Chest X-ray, PA view. Patient: 37 years old, sex M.
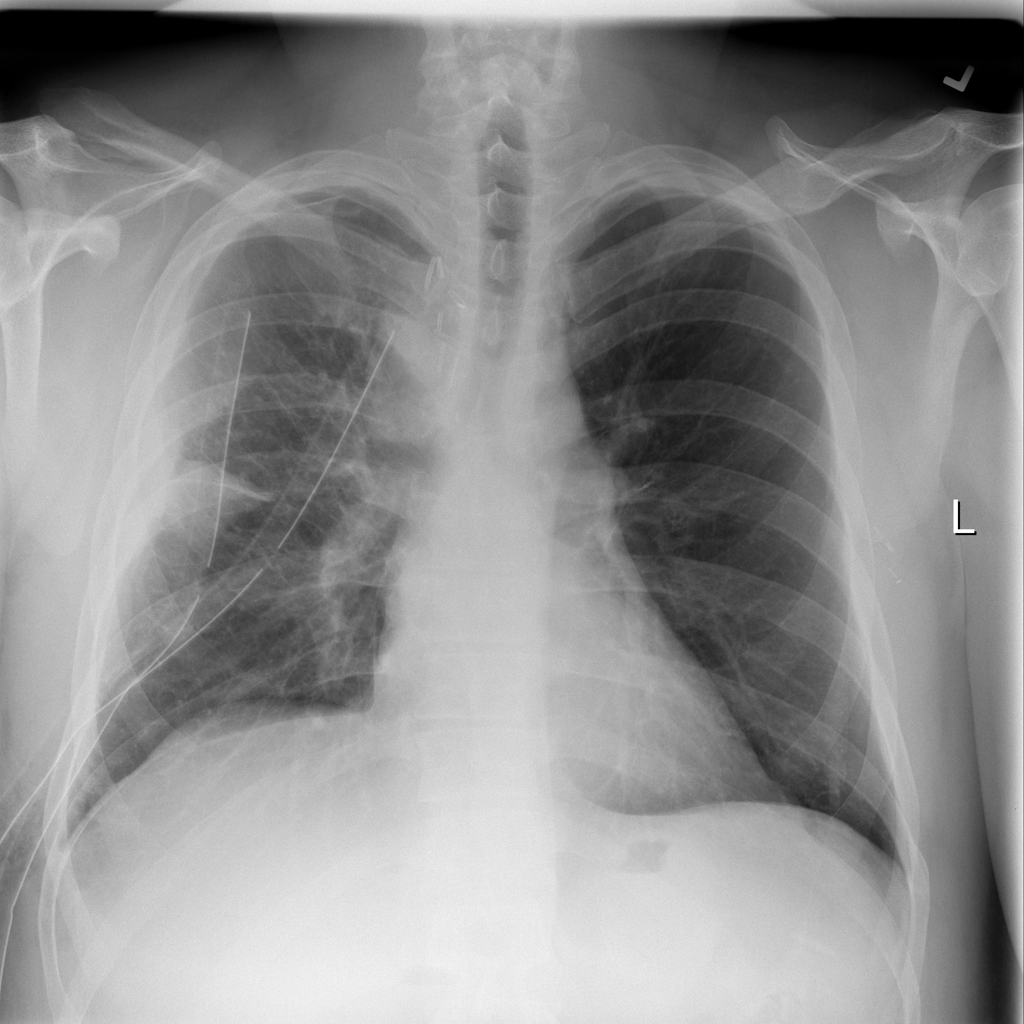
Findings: Pneumothorax